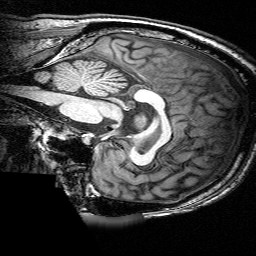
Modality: T1w
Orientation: sagittal
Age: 57
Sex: male
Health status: ill
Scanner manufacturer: siemens
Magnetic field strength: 3 T
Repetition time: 0.0025 s
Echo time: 0.00336 s